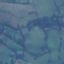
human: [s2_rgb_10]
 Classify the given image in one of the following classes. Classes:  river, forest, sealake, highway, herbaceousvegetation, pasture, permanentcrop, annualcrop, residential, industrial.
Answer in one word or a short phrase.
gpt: Pasture